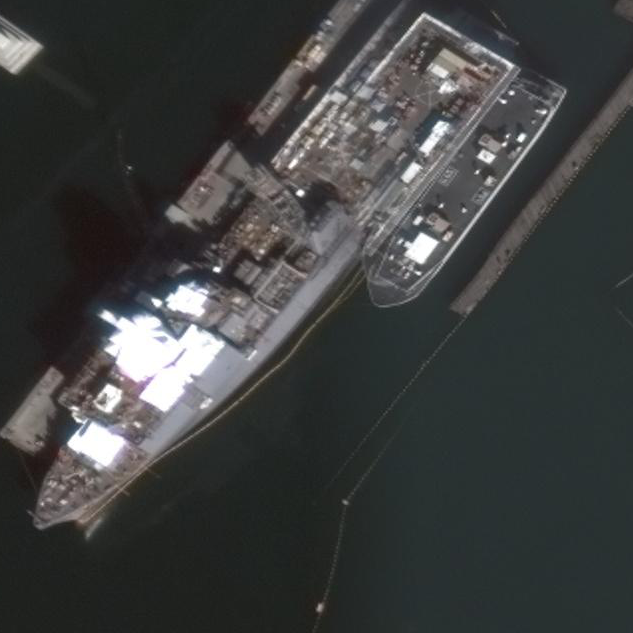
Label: combat